【题型】证明题　【知识点】立体几何　【难度】hard
如图，棱长为 2 的正方体 \(ABCD-A_1B_1C_1D_1\) 中，\(E,F\) 分别为 \(BD, CC_1\) 的中点，点 \(G\) 是平面 \(ADD_1A_1\) 上的点.

\vspace{1em}

(1) 若点 \(G\) 是 \(AD_1\) 的中点，证明：\(\overrightarrow{GF}\) 与 \(\overrightarrow{AB}\)、\(\overrightarrow{AD}\) 共面;

(2) 求平面 \(ADG\) 与平面 \(BDF\) 所成的锐二面角的大小;

(3) 若点 \(G\) 满足 \(\overrightarrow{DG} = \lambda\overrightarrow{DA} + \mu\overrightarrow{DD_1}\ (\lambda,\mu \in [0,1])\)，且点 \(G\) 到平面 \(BDF\) 的距离为 \(\dfrac{\sqrt{6}}{3}\)，试确定点 \(G\) 的位置，使得 \(GE\) 与平面 \(BDF\) 所成的角取得最大值.

\vspace{1em}
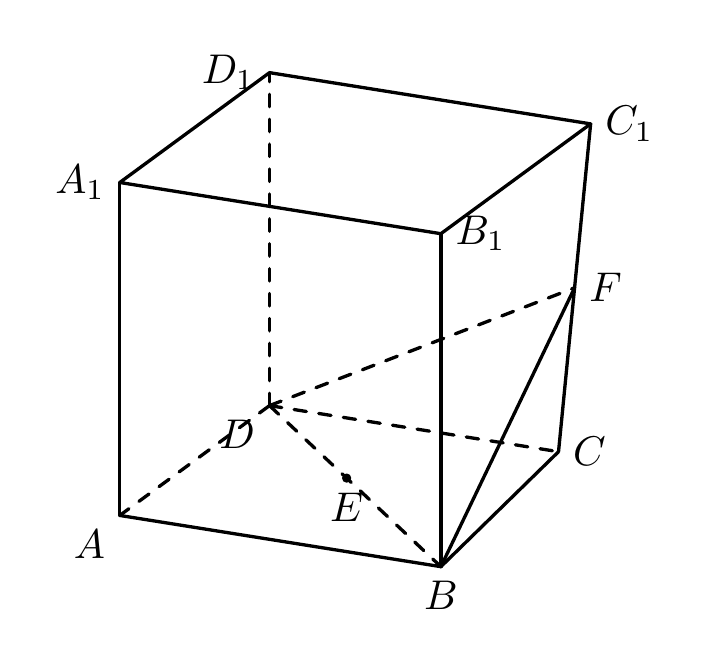
【解答】

\textbf{【解】}

(1) 因为 \(\overrightarrow{GF} = \overrightarrow{GA} + \overrightarrow{AB} + \overrightarrow{BF}\) 且 \(\overrightarrow{GA} = -\dfrac{1}{2}(\overrightarrow{AD} + \overrightarrow{AA_1})\)，

\(\overrightarrow{BF} = \overrightarrow{BC} + \overrightarrow{CF} = \overrightarrow{AD} + \dfrac{1}{2}\overrightarrow{CC_1} = \overrightarrow{AD} + \dfrac{1}{2}\overrightarrow{AA_1}\)，

所以
\[
\overrightarrow{GF} = -\dfrac{1}{2}(\overrightarrow{AD} + \overrightarrow{AA_1}) + \overrightarrow{AB} + \overrightarrow{AD} + \dfrac{1}{2}\overrightarrow{AA_1} = \dfrac{1}{2}\overrightarrow{AD} + \overrightarrow{AB},
\]

因此 \(\overrightarrow{GF}\) 与 \(\overrightarrow{AD},\overrightarrow{AB}\) 共面;

\vspace{1em}

(2) 以点 \(D\) 为坐标原点，\(DA,DC,DD_1\) 所成直线为坐标轴建立如图空间直角坐标系，

则 \(D(0,0,0), D_1(0,0,2), A(2,0,0), B(2,2,0), C(0,2,0), F(0,2,1), E(1,1,0)\)，

所以 \(\overrightarrow{DB} = (2,2,0), \overrightarrow{DF} = (0,2,1), \overrightarrow{DA} = (2,0,0), \overrightarrow{DD_1} = (0,0,2)\)，

设平面 \(BDF\) 的一个法向量为 \(\vec{n} = (x,y,z)\)，

则
\[
\begin{cases}
\vec{n} \cdot \overrightarrow{DB} = 2x + 2y = 0, \\
\vec{n} \cdot \overrightarrow{DF} = 2y + z = 0,
\end{cases}
\]
令 \(x = 1\)，则 \(y = -1, z = 2\)，

所以平面 \(BDF\) 的一个法向量为 \(\vec{n} = (1,-1,2)\)，

平面 \(ADG\) 的一个法向量是 \(\vec{n_0} = (0,1,0)\)，

则
\[
\cos<\vec{n},\vec{n_0}> = \dfrac{\vec{n} \cdot \vec{n_0}}{|\vec{n}| |\vec{n_0}|} = \dfrac{-1}{\sqrt{6} \times 1} = -\dfrac{\sqrt{6}}{6},
\]

设平面 \(ADG\) 与平面 \(BDF\) 所成的锐二面角为 \(\alpha\)，则
\[
\cos\alpha = \left|\cos<\vec{n},\vec{n_0}>\right| = \dfrac{\sqrt{6}}{6},
\]

所以平面 \(ADG\) 与平面 \(BDF\) 所成的锐二面角的大小为 \(\alpha = \arccos\dfrac{\sqrt{6}}{6}\);

\vspace{1em}

(3)
\[
\overrightarrow{DG} = \lambda\overrightarrow{DA} + \mu\overrightarrow{DD_1} = \lambda(2,0,0) + \mu(0,0,2) = (2\lambda,0,2\mu),\quad \vec{n} = (1,-1,2),
\]

从而点 \(G\) 到平面 \(BDF\) 的距离为
\[
\dfrac{|\overrightarrow{DG} \cdot \vec{n}|}{|\vec{n}|} = \dfrac{|2\lambda + 4\mu|}{\sqrt{1+1+4}} = \dfrac{\sqrt{6}}{3},
\]

由 \(\lambda,\mu \in [0,1]\) 可化简得 \(\lambda + 2\mu = 1\)，\(\overrightarrow{EG} = (2\lambda - 1,-1,2\mu)\)，

设 \(GE\) 与平面 \(BDF\) 所成角为 \(\theta\)，\(\theta \in \left[0,\dfrac{\pi}{2}\right]\)，

则
\[
\sin\theta = \dfrac{|\overrightarrow{EG} \cdot \vec{n}|}{|\overrightarrow{EG}| |\vec{n}|} = \dfrac{|2\lambda - 1 + 1 + 4\mu|}{\sqrt{(2\lambda - 1)^2 + 1 + 4\mu^2} \sqrt{1+1+4}} = \dfrac{\dfrac{1}{3}\sqrt{6}}{\sqrt{(2\lambda - 1)^2 + 1 + 4\mu^2}},
\]

令 \(t = (2\lambda - 1)^2 + 1 + 4\mu^2\)，则
\[
t = 4\lambda^2 - 4\lambda + 2 + (1 - \lambda)^2 = 5\lambda^2 - 6\lambda + 3 = 5\left(\lambda - \dfrac{3}{5}\right)^2 + \dfrac{6}{5} \geq \dfrac{6}{5},
\]
（当 \(\lambda = \dfrac{3}{5}\) 时取等号），

所以
\[
\sin\theta = \dfrac{\dfrac{1}{3}\sqrt{6}}{\sqrt{(2\lambda - 1)^2 + 1 + 4\mu^2}} \leq \dfrac{\sqrt{5}}{3},
\]

因为 \(\theta \in \left[0,\dfrac{\pi}{2}\right]\) 时，\(y = \sin\theta\) 严格增，

所以当 \(\lambda = \dfrac{3}{5}\) 时，\(GE\) 与平面 \(BDF\) 所成的角取得最大值，

此时 \(\lambda = \dfrac{3}{5},\ \mu = \dfrac{1}{5}\)，即 \(\overrightarrow{DG} = \dfrac{3}{5}\overrightarrow{DA} + \dfrac{1}{5}\overrightarrow{DD_1}\) 时，

\(GE\) 与平面 \(BDF\) 所成的角取得最大值.

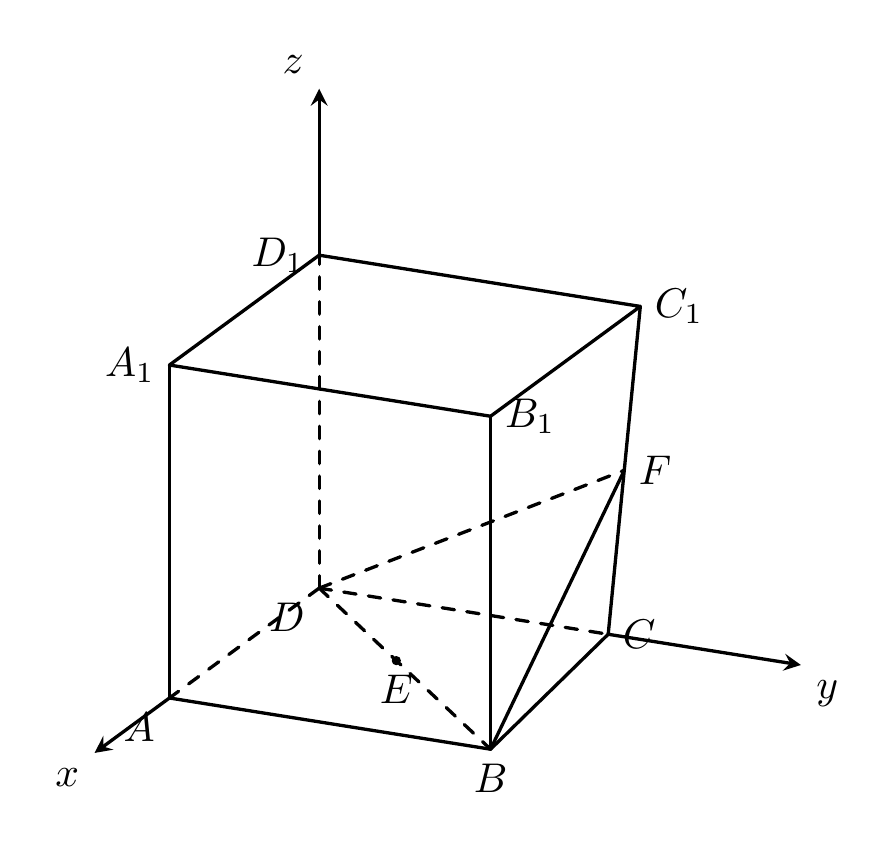